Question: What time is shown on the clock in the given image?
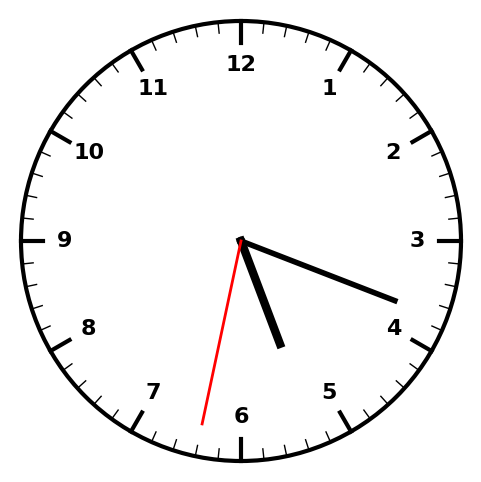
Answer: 05:18:32